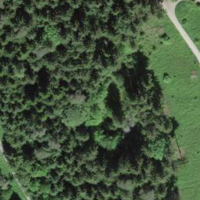
EUNIS habitat code: 43
Species observed at this site:
Polystichum aculeatum